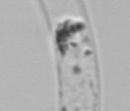
Label: Guinardia_striata